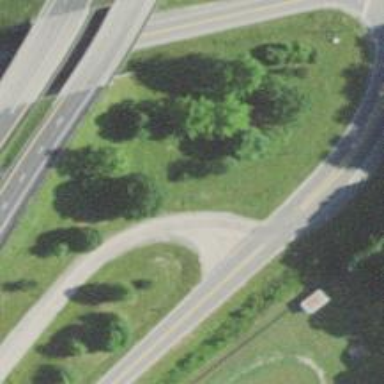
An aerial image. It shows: Trunk link highway.